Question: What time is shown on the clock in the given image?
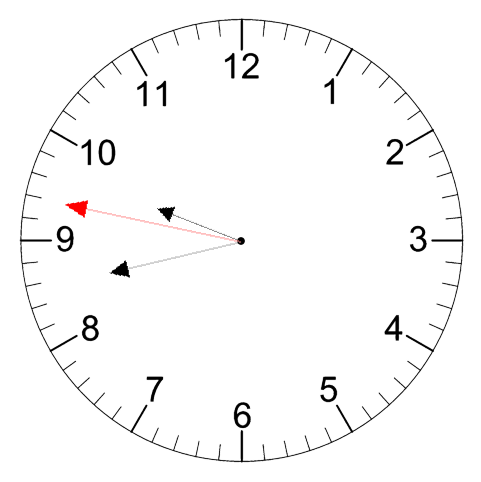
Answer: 09:42:47